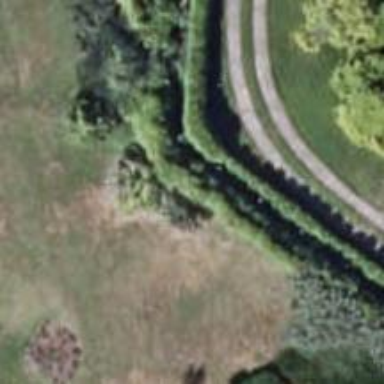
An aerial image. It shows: Fence is in the image.